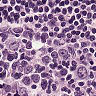
Metastatic tissue present: no